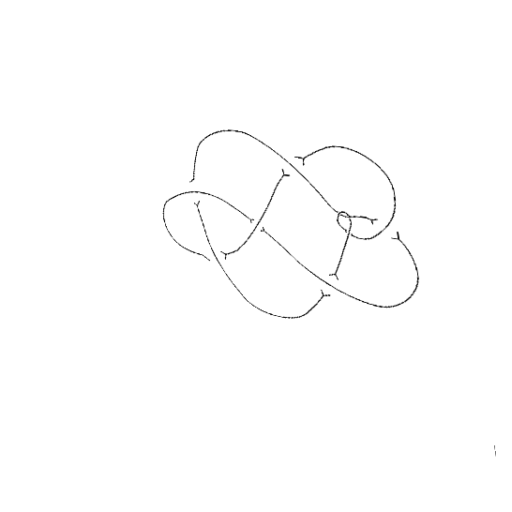
Crossing number: 9